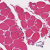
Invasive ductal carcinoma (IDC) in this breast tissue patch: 0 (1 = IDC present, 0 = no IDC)